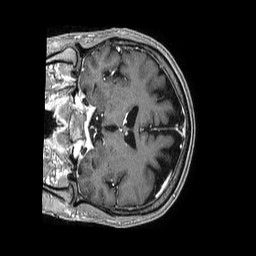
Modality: T1w
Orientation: coronal
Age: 56
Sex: male
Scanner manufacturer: philips
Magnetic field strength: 1.5 T
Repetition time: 0.007629 s
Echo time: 0.003474 s